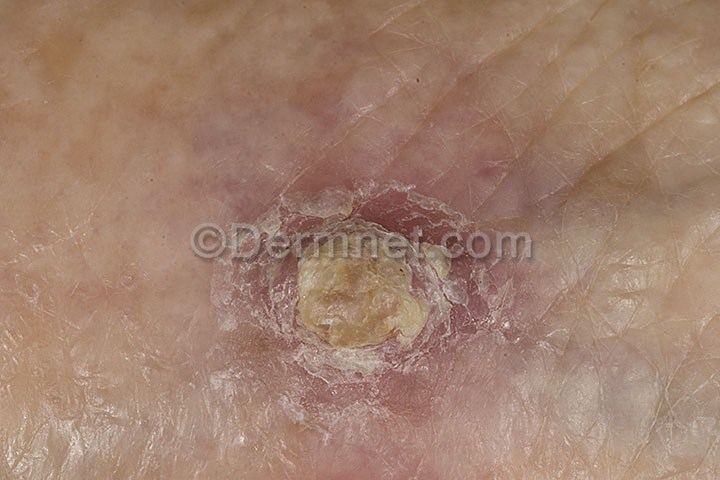
Disease: Actinic Keratosis Basal Cell Carcinoma and other Malignant Lesions